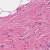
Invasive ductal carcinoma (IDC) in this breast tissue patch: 0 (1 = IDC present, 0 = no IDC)